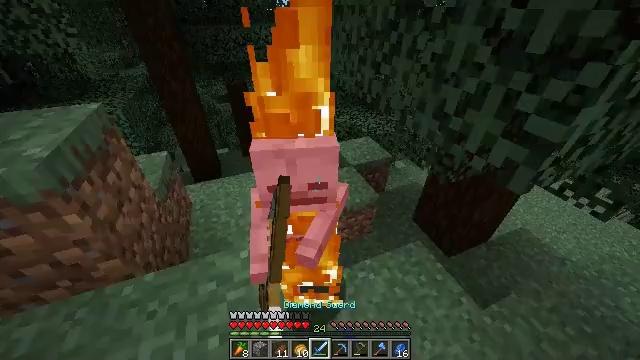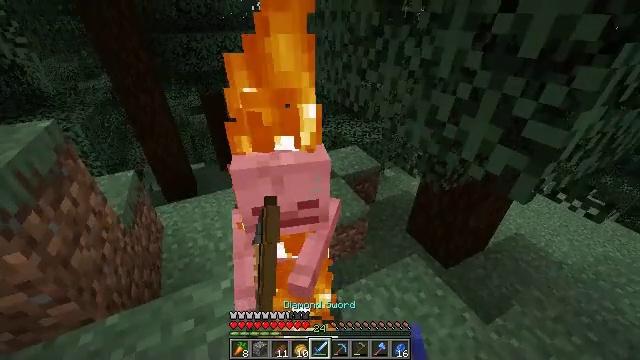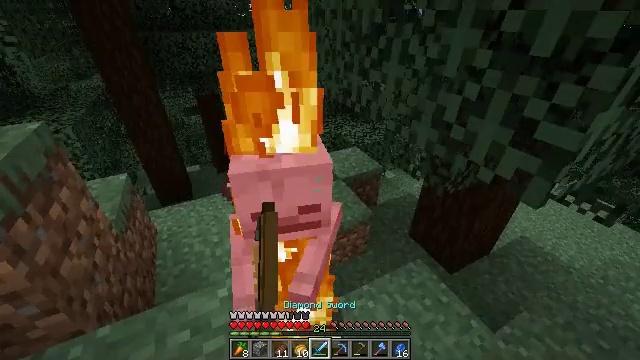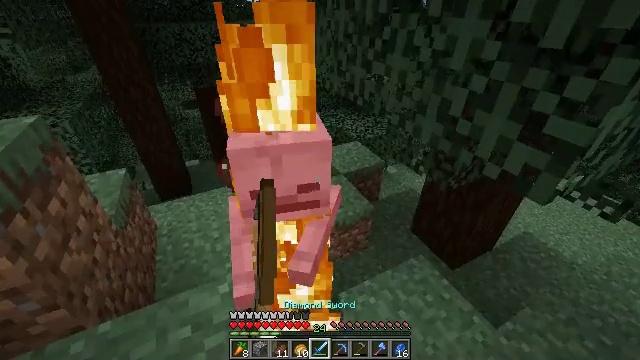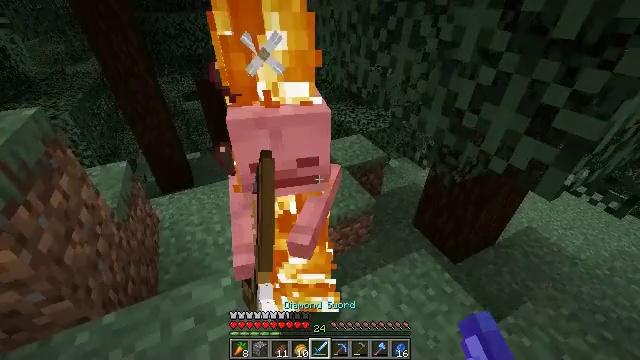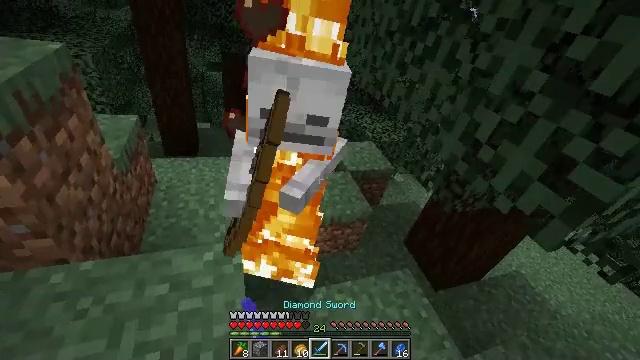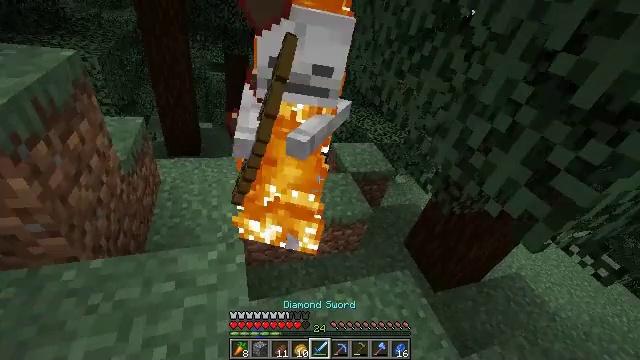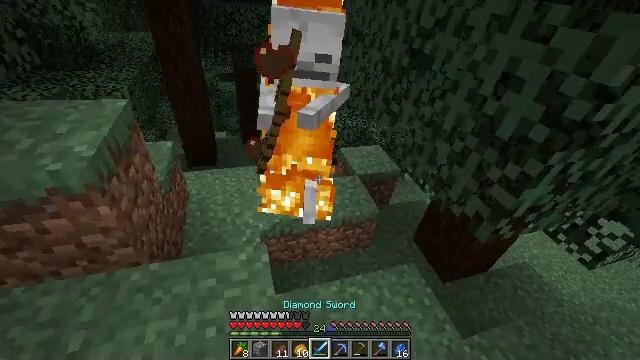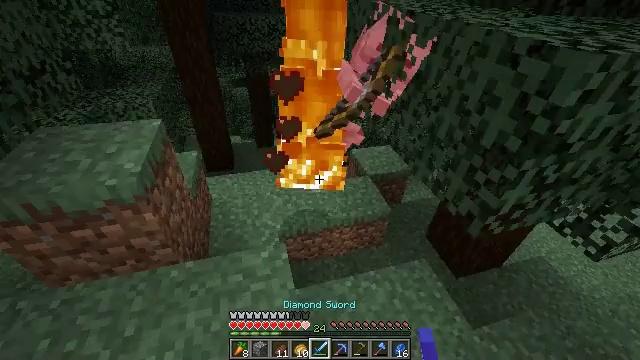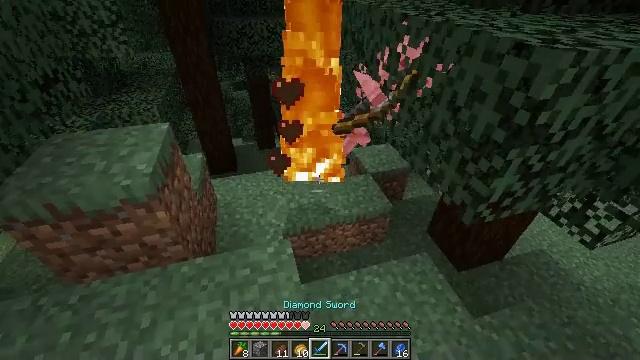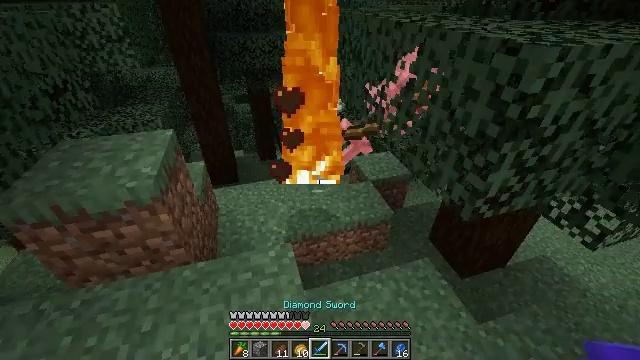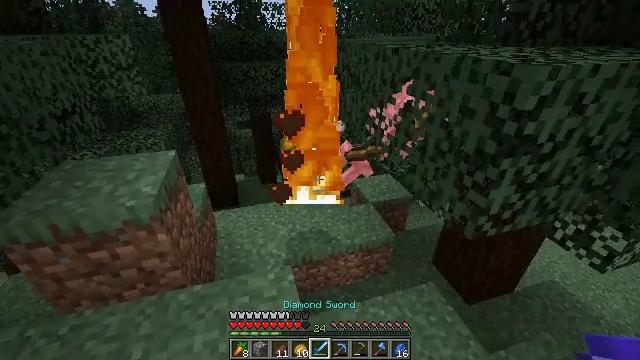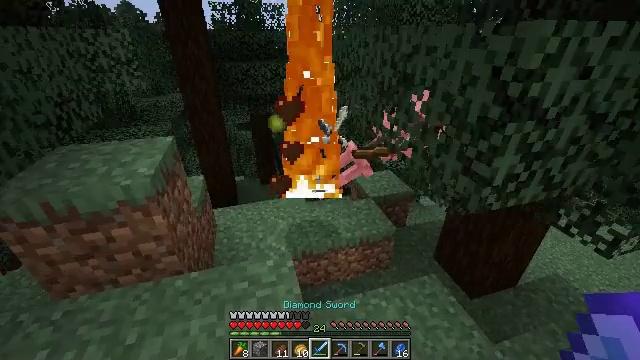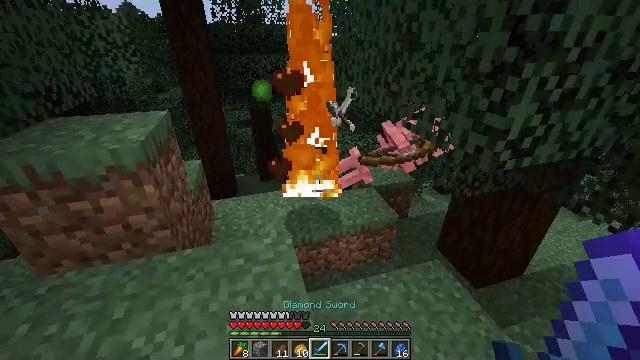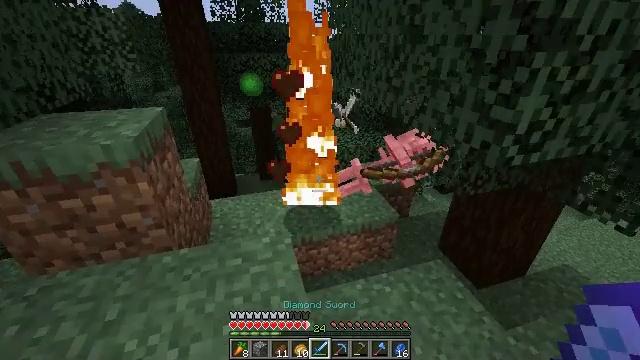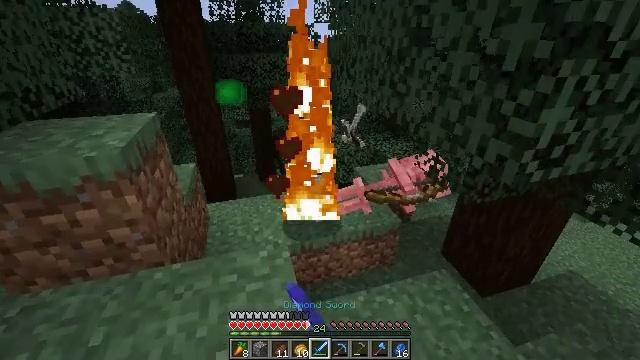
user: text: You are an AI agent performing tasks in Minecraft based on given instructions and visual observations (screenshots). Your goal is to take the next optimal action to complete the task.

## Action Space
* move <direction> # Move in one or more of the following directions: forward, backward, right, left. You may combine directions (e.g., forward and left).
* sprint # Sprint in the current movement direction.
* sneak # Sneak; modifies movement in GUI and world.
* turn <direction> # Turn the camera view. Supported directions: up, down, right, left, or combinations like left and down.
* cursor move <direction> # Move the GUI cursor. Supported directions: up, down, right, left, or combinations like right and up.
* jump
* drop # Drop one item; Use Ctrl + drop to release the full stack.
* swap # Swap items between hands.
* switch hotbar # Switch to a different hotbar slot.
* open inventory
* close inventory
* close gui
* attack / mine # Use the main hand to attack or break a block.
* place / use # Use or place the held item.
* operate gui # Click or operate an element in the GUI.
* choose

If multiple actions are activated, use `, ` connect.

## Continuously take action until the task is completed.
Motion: motion action
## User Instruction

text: Remove the large fern from the terrain.
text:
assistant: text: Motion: turn right and up
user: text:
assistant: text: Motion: no_op
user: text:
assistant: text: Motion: turn down, attack / mine
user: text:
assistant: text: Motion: turn down, attack / mine
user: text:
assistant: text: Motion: attack / mine
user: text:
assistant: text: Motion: attack / mine
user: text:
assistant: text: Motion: turn left
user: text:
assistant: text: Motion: turn left
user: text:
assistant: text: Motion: no_op
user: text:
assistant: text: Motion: turn up
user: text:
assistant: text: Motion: move forward, turn up
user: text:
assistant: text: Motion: move forward
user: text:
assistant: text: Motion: move forward
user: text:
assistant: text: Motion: move forward, attack / mine
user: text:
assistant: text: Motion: move forward, attack / mine
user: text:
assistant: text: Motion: move forward, attack / mine
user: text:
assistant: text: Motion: move forward
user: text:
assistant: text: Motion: move forward
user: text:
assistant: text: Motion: move forward
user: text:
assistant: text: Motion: no_op
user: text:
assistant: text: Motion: no_op
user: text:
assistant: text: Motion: no_op
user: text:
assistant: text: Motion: turn down
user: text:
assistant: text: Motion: move forward and move left, turn down
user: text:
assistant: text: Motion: move forward and move left, turn right and down
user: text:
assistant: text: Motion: move forward and move left, turn right and down
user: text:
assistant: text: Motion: move forward and move left, turn right and down
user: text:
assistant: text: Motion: move forward and move left, turn right and down
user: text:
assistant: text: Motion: move forward and move left, turn right
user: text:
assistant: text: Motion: move forward and move left, turn right and down